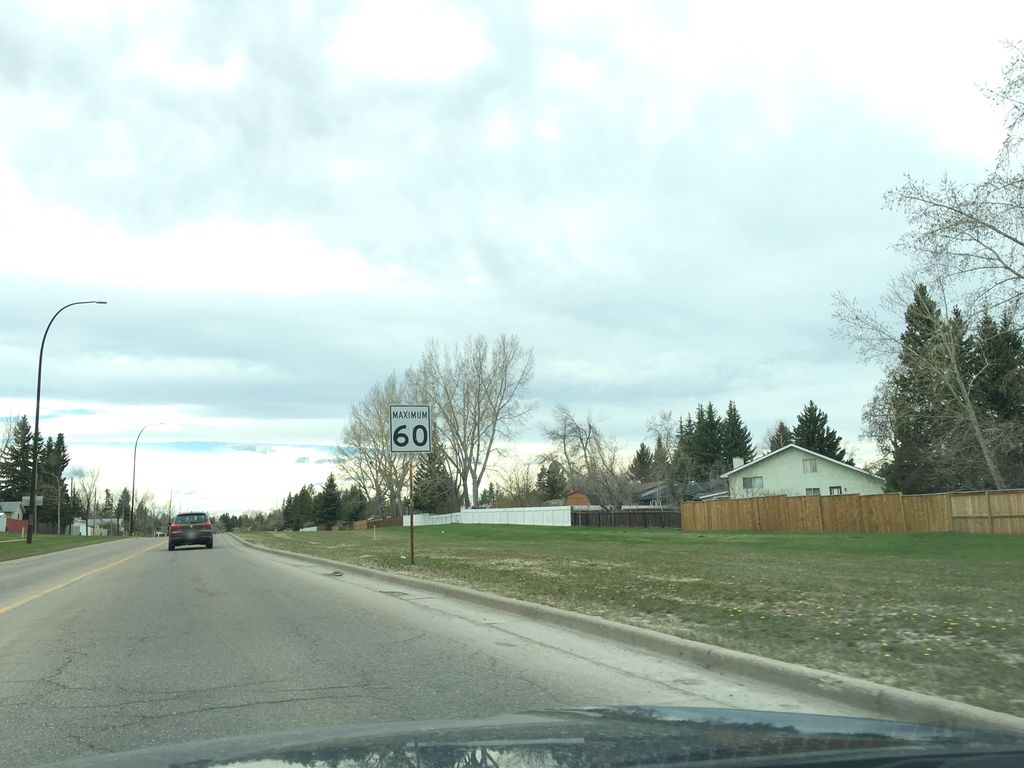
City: calgary